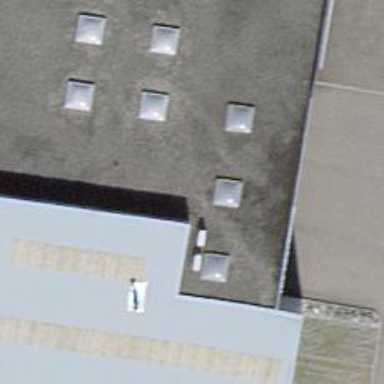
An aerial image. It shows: Car repair shop.